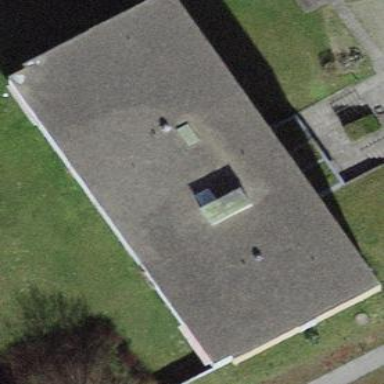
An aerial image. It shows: Building with flat roof.